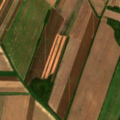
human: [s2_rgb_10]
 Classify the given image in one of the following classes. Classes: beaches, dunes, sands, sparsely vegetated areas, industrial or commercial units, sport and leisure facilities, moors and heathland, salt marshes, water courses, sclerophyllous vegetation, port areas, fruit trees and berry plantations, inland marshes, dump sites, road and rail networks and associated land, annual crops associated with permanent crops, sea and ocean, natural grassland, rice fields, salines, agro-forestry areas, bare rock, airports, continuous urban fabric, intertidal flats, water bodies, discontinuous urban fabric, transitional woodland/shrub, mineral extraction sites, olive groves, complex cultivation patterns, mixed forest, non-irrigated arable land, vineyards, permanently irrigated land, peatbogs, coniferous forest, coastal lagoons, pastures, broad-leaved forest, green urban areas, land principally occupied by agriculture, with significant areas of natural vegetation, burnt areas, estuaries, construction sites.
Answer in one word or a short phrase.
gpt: non-irrigated arable land